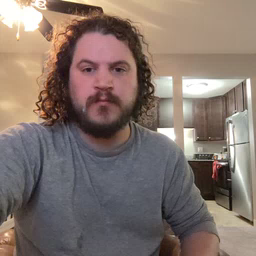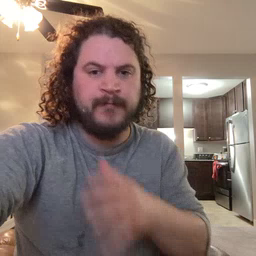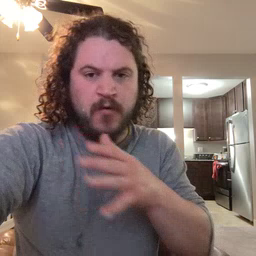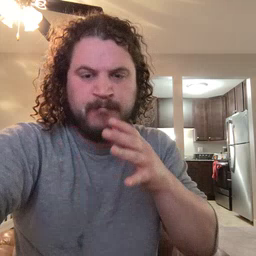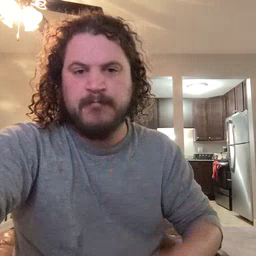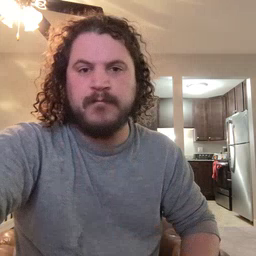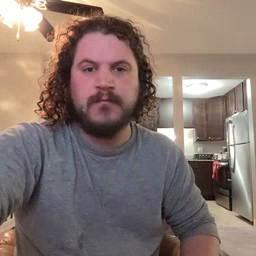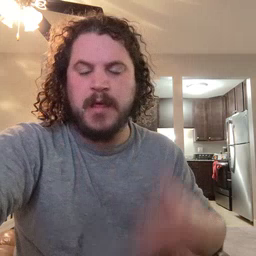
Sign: farm